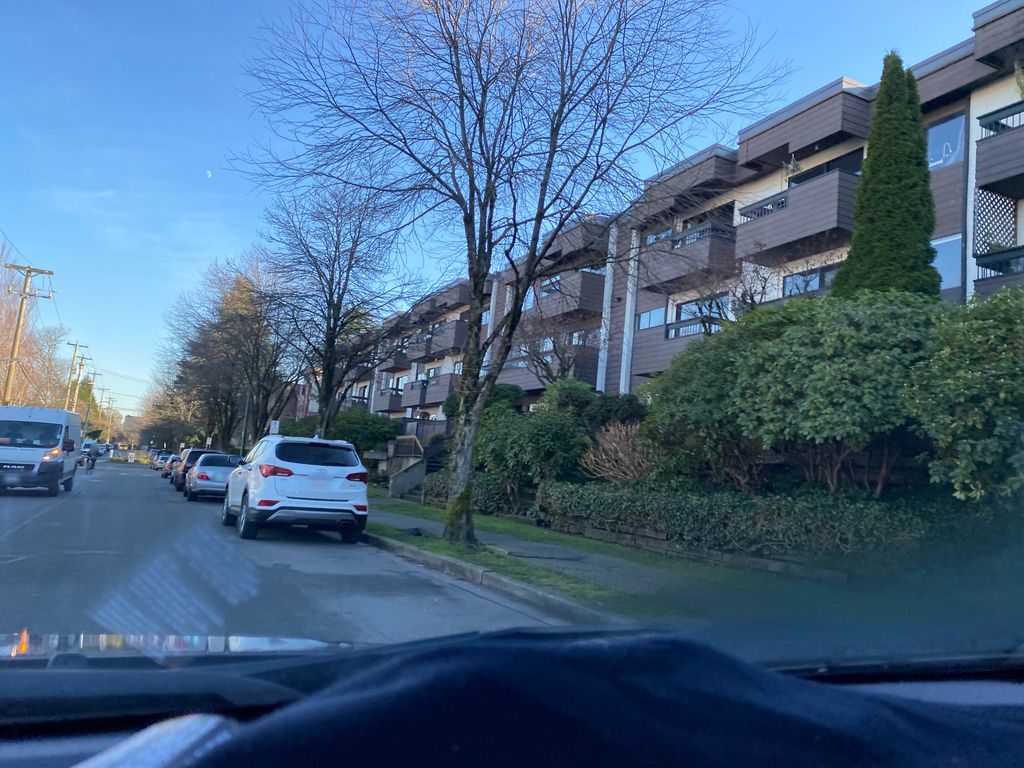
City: vancouver